【题型】选择题　【知识点】函数　【难度】easy
如图，函数$y = f(x)$的图象在点$P(1, y_0)$处的切线是$l$，则$f(1) + f'(1) = (\quad)$

A．$1$ \quad B．$2$ \quad C．$0$ \quad D．$-1$
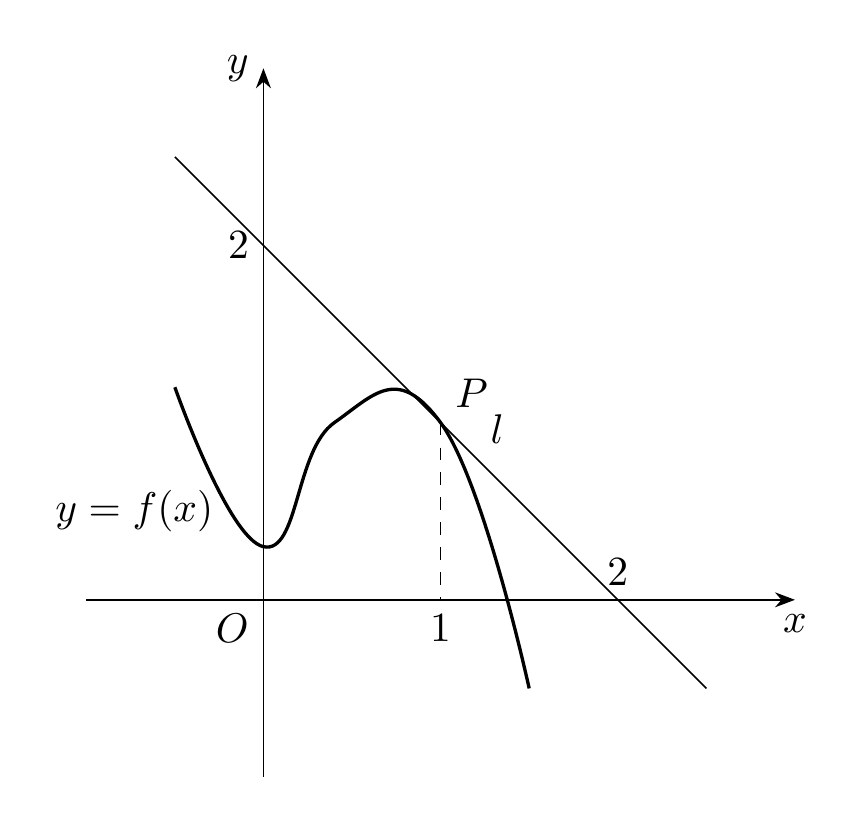
【解答】
【答案】$\boldsymbol{C}$

【分析】根据函数图象中的数据求出切线$l$的方程，从而可求出点$P$的纵坐标，则可得$f(1)$，求出直线的斜率可得$f'(1)$的值，从而可得答案。

【解答】解：由图象可得切线过点$(2,0)$，$(0,2)$，所以切线$l$的方程为$\dfrac{x}{2} + \dfrac{y}{2} = 1$，即$y = 2 - x$，

所以切线的斜率为$-1$，所以$f'(1) = -1$，

因为点$P(1, y_0)$在切线上，所以$y_0 = 2 - x_0 = 2 - 1 = 1$，所以$f(1) = 1$，

所以$f(1) + f'(1) = 1 - 1 = 0$。

故选：$\boldsymbol{C}$。

【点评】本题主要考查了导数几何意义在切线方程求解中的应用，属于基础题。